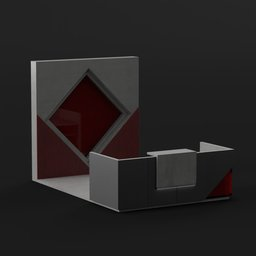
Label: architecture